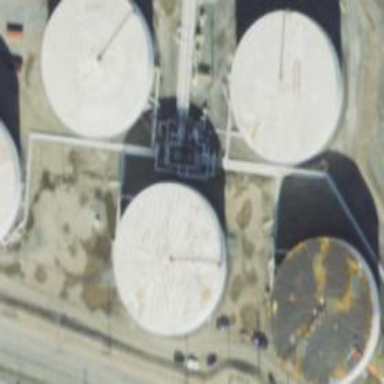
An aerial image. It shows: Storage tank created as man-made structure.